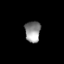
Tissue: lung
Cell type: Epithelial cells
Senescence score: 0.2034
Nuclear area (px): 323
Mean DAPI intensity: 142.105